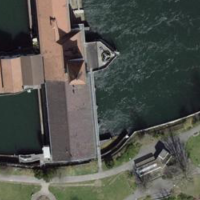
EUNIS habitat code: 15
Species observed at this site:
Veronica filiformis
Sciurus vulgaris